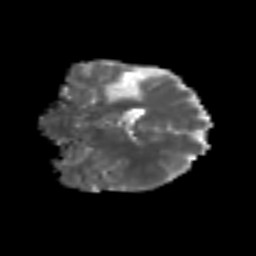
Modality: MD
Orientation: coronal
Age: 42
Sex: male
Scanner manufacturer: siemens
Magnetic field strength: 3 T
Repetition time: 5.6 s
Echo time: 0.082 s